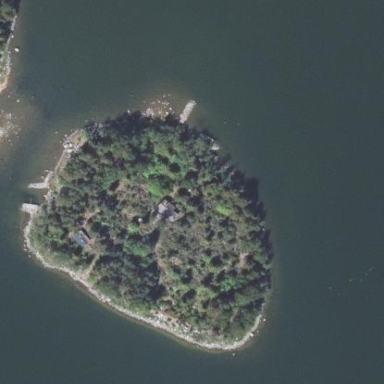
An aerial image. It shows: Islet located along the natural coastline.